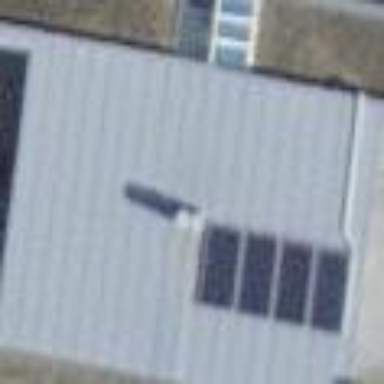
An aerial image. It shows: Solar power generator.